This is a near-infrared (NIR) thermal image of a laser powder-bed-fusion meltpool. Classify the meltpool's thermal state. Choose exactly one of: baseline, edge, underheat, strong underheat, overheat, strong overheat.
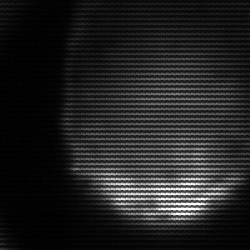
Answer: edge